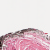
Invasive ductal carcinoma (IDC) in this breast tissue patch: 0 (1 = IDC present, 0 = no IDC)